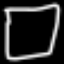
Label: square